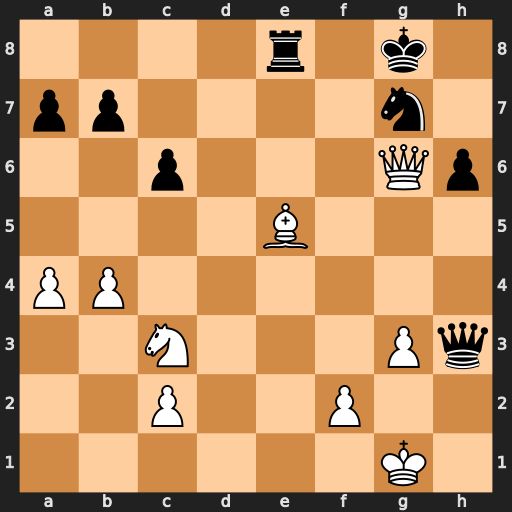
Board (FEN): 4r1k1/pp4n1/2p3Qp/4B3/PP6/2N3Pq/2P2P2/6K1
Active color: w
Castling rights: -
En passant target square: -
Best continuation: Qxg7#